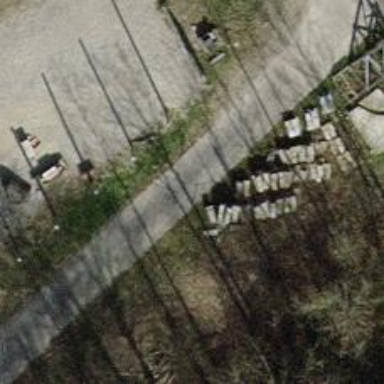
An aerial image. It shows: Concrete driveway.